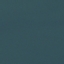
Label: SeaLake